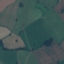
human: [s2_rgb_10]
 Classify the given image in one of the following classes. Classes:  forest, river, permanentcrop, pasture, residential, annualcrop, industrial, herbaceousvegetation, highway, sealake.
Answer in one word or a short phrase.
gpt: Pasture